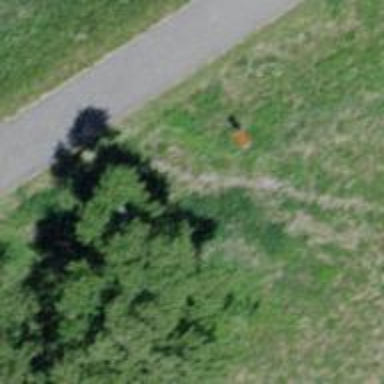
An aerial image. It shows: Pole with roofed pipeline marker.